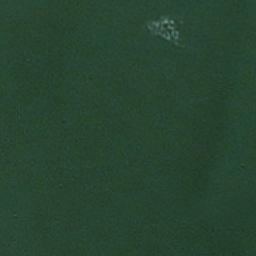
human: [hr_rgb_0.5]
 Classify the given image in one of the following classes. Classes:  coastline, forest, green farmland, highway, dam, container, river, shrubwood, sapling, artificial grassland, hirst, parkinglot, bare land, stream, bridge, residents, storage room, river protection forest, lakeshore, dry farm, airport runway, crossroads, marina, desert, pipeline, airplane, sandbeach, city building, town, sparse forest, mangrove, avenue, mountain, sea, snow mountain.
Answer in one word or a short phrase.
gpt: sea